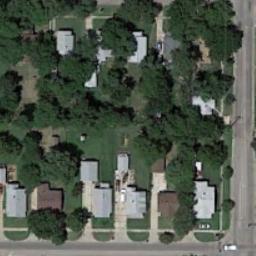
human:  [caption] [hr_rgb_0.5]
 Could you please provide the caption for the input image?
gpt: There is a green space in a medium-sized residential area .

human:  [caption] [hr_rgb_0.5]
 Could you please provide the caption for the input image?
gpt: There are many trees in the middle residential area .

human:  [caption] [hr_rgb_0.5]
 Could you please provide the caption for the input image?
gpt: The medium residential area has some houses arranged in lines and some trees are among these houses .

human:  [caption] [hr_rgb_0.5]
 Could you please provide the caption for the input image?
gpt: The medium residential is on the grass next to some trees and road .

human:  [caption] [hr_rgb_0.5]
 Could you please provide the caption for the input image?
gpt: There are some green trees and gray buildings on the medium residential area .